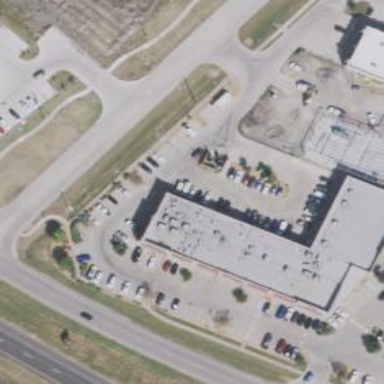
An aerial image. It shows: Retail building.